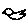
Label: bird